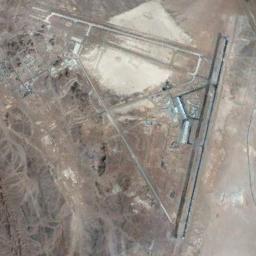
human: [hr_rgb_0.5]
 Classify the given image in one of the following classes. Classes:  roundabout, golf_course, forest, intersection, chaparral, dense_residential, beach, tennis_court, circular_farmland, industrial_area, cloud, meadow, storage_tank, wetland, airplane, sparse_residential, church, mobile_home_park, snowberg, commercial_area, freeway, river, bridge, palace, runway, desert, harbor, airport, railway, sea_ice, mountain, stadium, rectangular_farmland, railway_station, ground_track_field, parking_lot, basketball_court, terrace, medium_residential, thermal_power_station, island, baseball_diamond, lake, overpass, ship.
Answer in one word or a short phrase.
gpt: airport